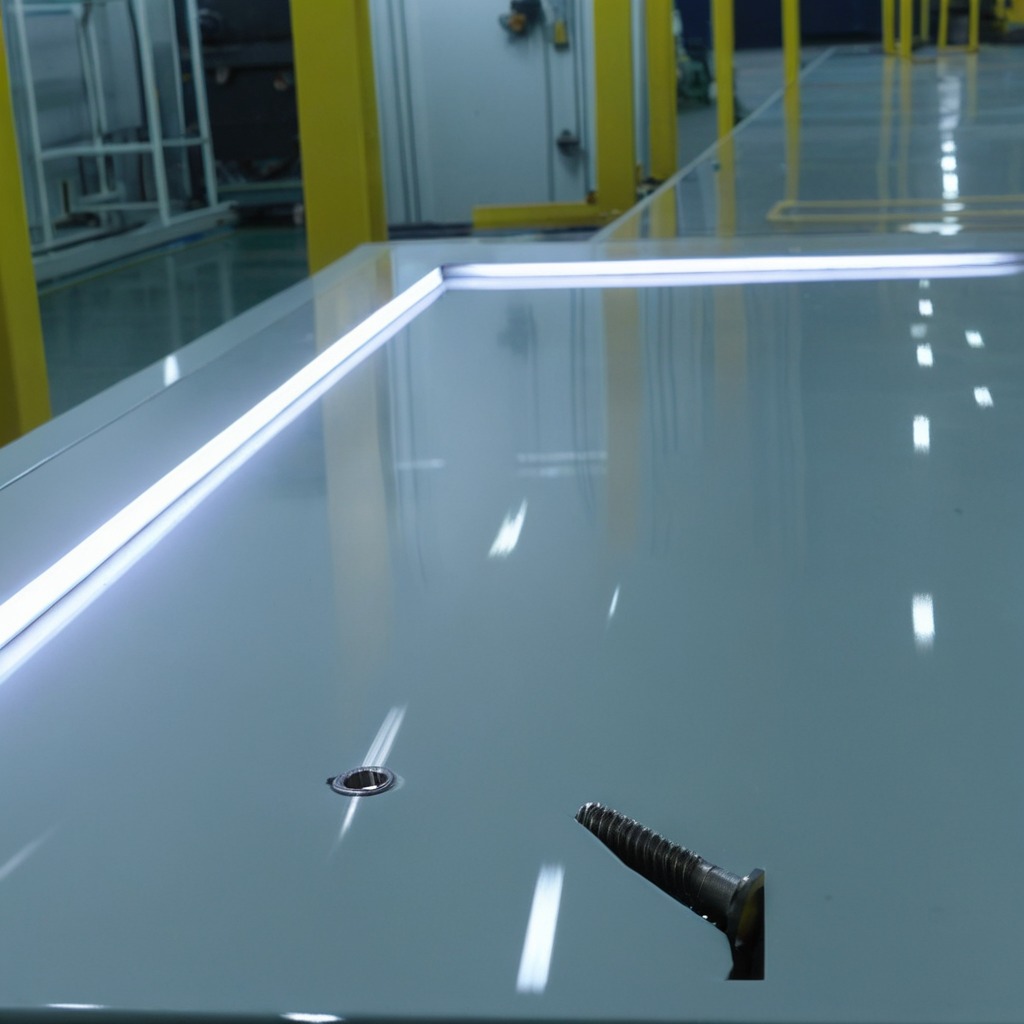
A metal screw is lying on a high-gloss table in a ship maintenance bay industrial lighting.